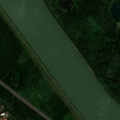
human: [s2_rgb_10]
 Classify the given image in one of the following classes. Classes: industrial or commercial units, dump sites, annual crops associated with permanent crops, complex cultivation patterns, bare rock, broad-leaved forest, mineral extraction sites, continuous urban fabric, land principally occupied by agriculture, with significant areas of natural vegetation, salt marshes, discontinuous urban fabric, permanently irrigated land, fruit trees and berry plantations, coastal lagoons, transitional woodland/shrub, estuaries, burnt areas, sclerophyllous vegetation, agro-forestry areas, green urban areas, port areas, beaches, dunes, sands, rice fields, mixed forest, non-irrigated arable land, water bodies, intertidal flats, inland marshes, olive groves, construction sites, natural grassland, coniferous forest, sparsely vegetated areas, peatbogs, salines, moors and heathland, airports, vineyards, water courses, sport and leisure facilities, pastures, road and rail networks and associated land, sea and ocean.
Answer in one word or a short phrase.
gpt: discontinuous urban fabric, broad-leaved forest, water courses